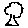
Label: tree